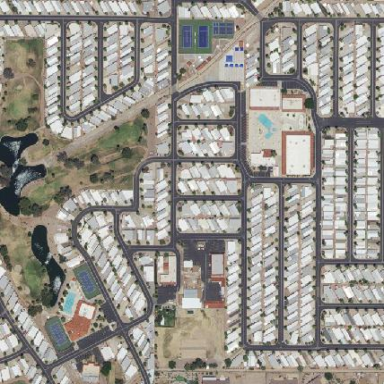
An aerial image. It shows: Residential area designated as trailer park.